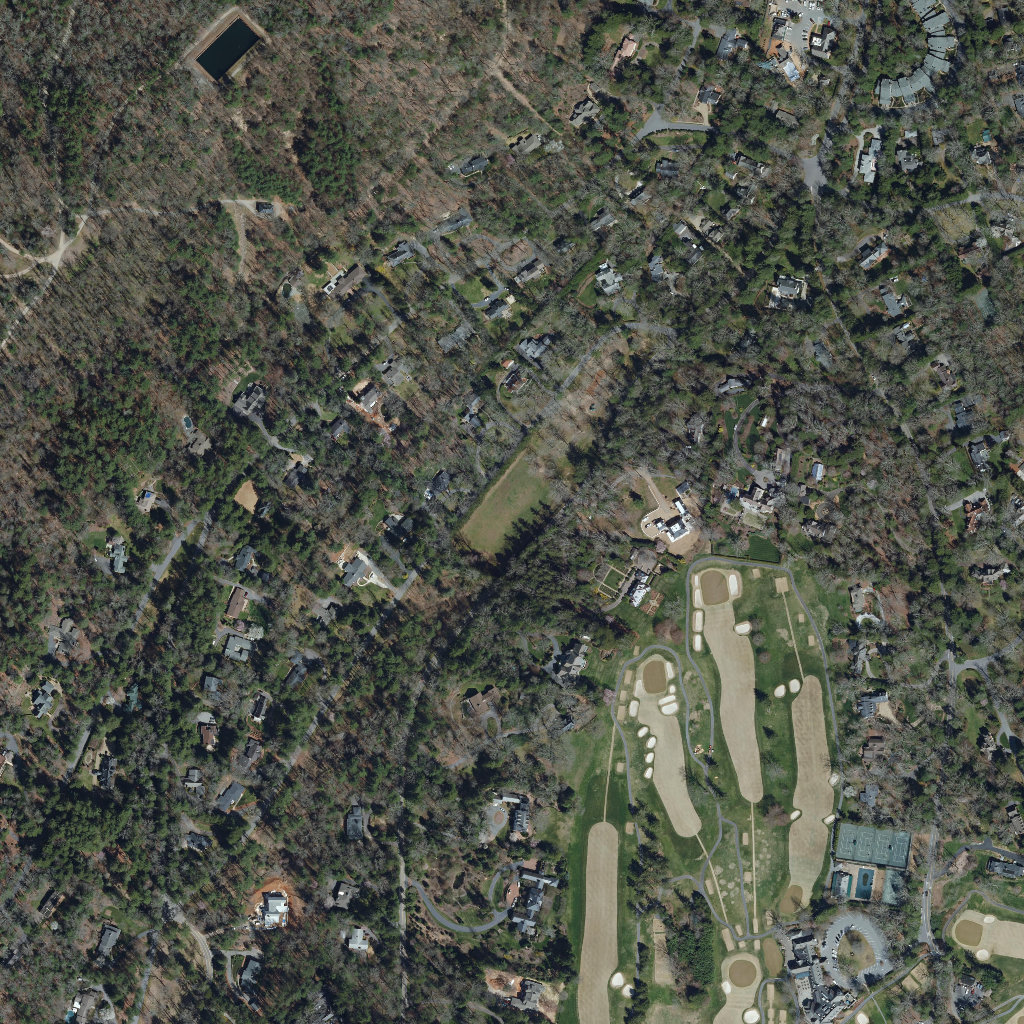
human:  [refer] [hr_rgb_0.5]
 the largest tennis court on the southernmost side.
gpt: <box>[[81, 80, 89, 84, 0]]</box>